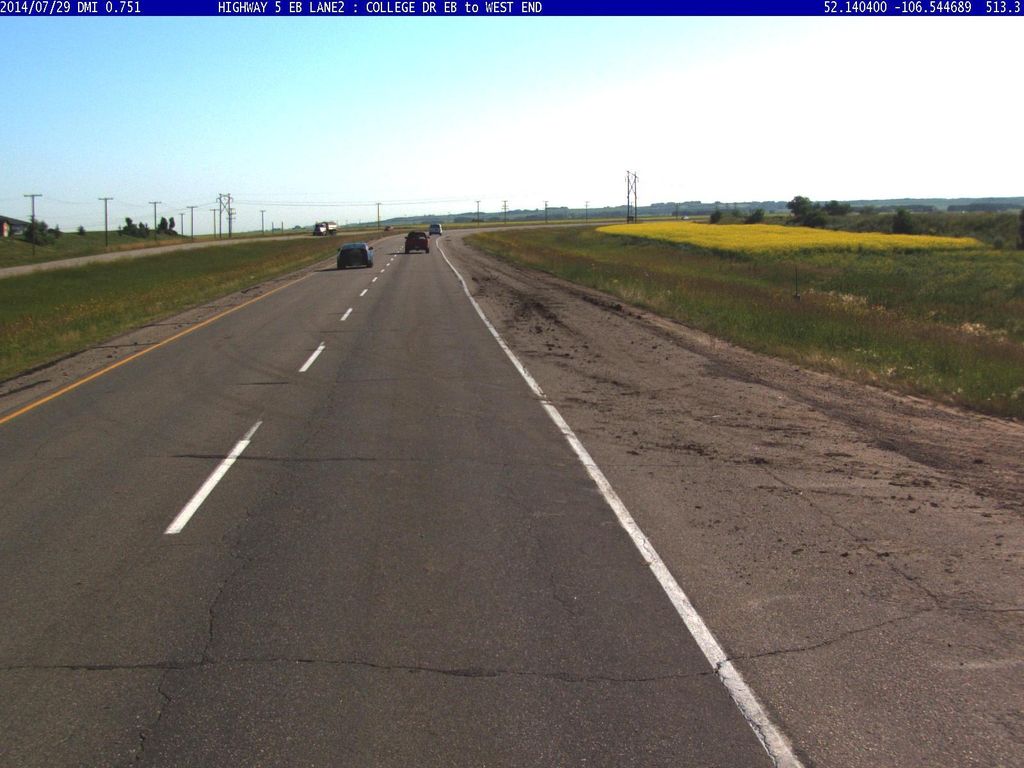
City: saskatoon